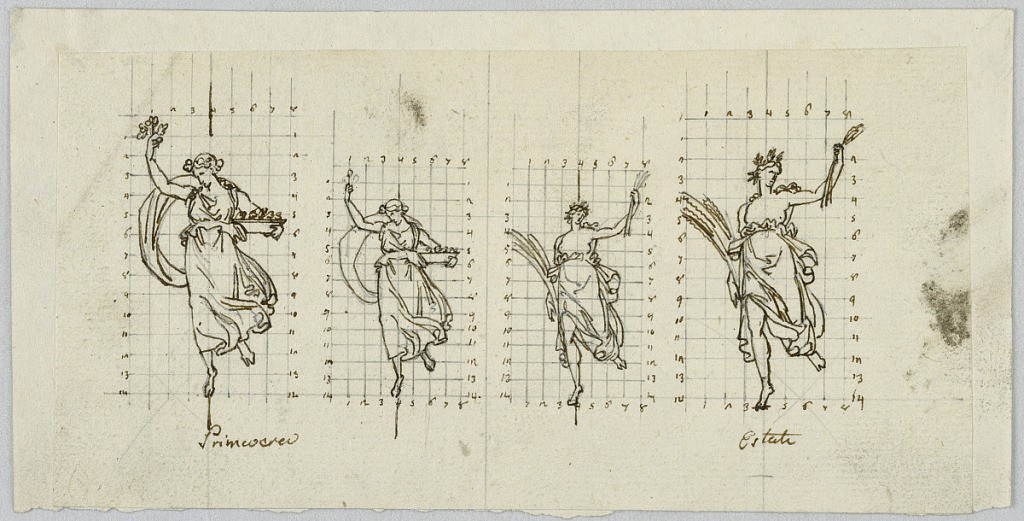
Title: Design for Two Statues, Spring and Summer
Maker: Pietro Belli, Italian, 1780–1828
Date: early 19th century
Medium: Pen and ink, graphite on paper
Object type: Drawing
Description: Horizontal rectangle. Designs for two statues, "Spring" and "Summer," as shown in 1938-88-653, each shown twice in different sizes, at greater scale outside and at smaller scale inside. Spring is at left holding a basekt of flowers in her left arm and a bouquet of flowers in her right. Summer at right holds grain. Each design is squared and the lines numbered up to 8 and 14, respectively.